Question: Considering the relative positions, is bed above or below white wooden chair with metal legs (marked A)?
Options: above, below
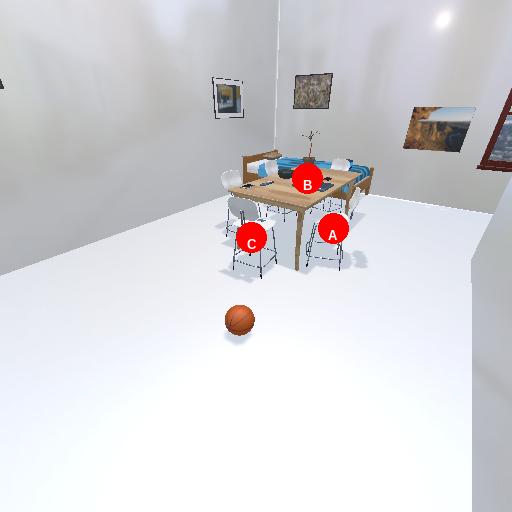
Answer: above